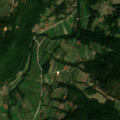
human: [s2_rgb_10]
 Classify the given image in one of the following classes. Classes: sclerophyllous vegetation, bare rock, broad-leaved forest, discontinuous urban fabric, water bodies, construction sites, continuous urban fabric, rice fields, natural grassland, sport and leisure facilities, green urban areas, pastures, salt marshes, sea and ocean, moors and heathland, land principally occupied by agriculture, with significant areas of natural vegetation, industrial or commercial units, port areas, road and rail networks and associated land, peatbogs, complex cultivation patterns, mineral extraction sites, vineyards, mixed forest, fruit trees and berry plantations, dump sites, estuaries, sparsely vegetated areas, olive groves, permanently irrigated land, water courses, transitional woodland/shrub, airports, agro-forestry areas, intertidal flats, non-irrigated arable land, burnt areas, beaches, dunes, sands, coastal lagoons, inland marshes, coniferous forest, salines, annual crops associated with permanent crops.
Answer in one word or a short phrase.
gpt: complex cultivation patterns, land principally occupied by agriculture, with significant areas of natural vegetation, broad-leaved forest, transitional woodland/shrub